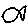
Label: fish